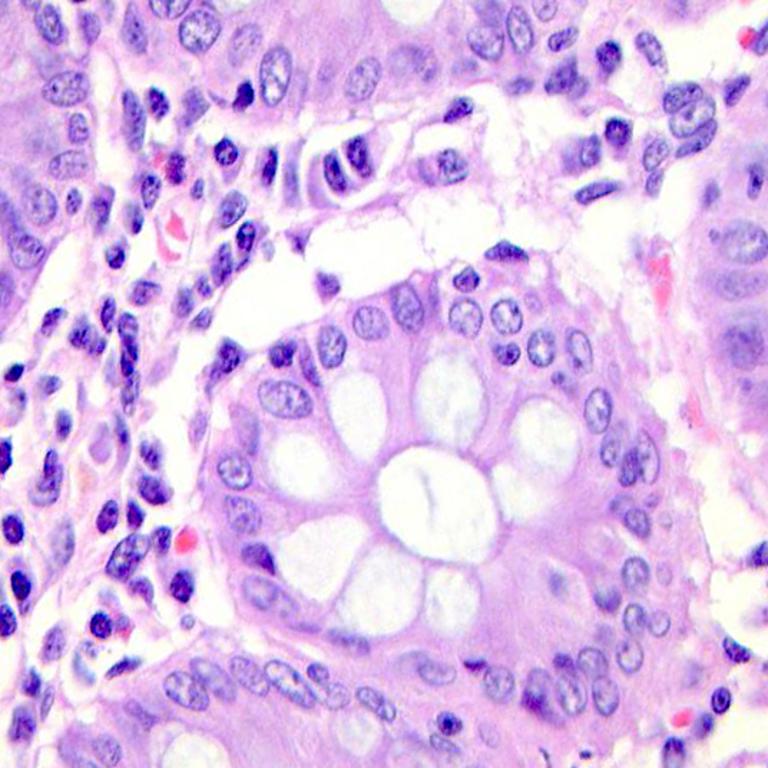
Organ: colon
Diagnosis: benign